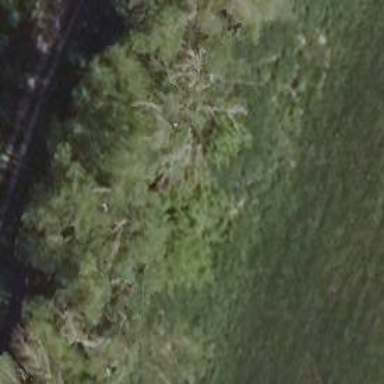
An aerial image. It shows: Row of trees in natural setting.